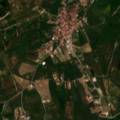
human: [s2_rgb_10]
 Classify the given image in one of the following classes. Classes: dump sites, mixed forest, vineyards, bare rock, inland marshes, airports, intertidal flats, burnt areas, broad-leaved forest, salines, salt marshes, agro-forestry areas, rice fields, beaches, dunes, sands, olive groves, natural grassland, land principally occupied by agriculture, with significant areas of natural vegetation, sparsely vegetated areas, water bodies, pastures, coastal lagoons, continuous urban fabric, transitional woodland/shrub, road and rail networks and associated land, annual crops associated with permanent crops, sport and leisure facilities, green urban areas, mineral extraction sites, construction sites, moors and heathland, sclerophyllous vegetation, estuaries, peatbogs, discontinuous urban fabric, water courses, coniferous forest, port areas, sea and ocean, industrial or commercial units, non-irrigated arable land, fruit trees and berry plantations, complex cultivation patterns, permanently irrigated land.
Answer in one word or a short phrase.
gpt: non-irrigated arable land, permanently irrigated land, olive groves, annual crops associated with permanent crops, mixed forest